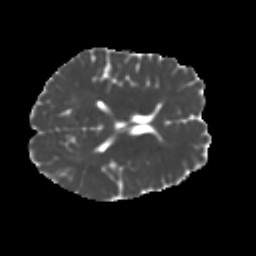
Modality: MD
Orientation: axial
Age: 24
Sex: male
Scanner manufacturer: ge
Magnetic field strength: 3 T
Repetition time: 7.8 s
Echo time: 0.0606 s